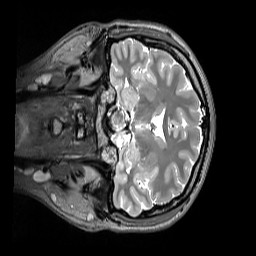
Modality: T2w
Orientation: coronal
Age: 24
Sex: female
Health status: healthy
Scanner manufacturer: siemens
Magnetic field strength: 3 T
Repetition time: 3.2 s
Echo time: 0.412 s